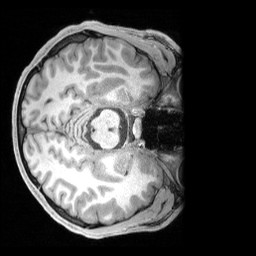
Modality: T1w
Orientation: axial
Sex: male
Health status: ill
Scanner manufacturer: siemens
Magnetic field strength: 3 T
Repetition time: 2.4 s
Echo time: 0.00201 s